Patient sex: M
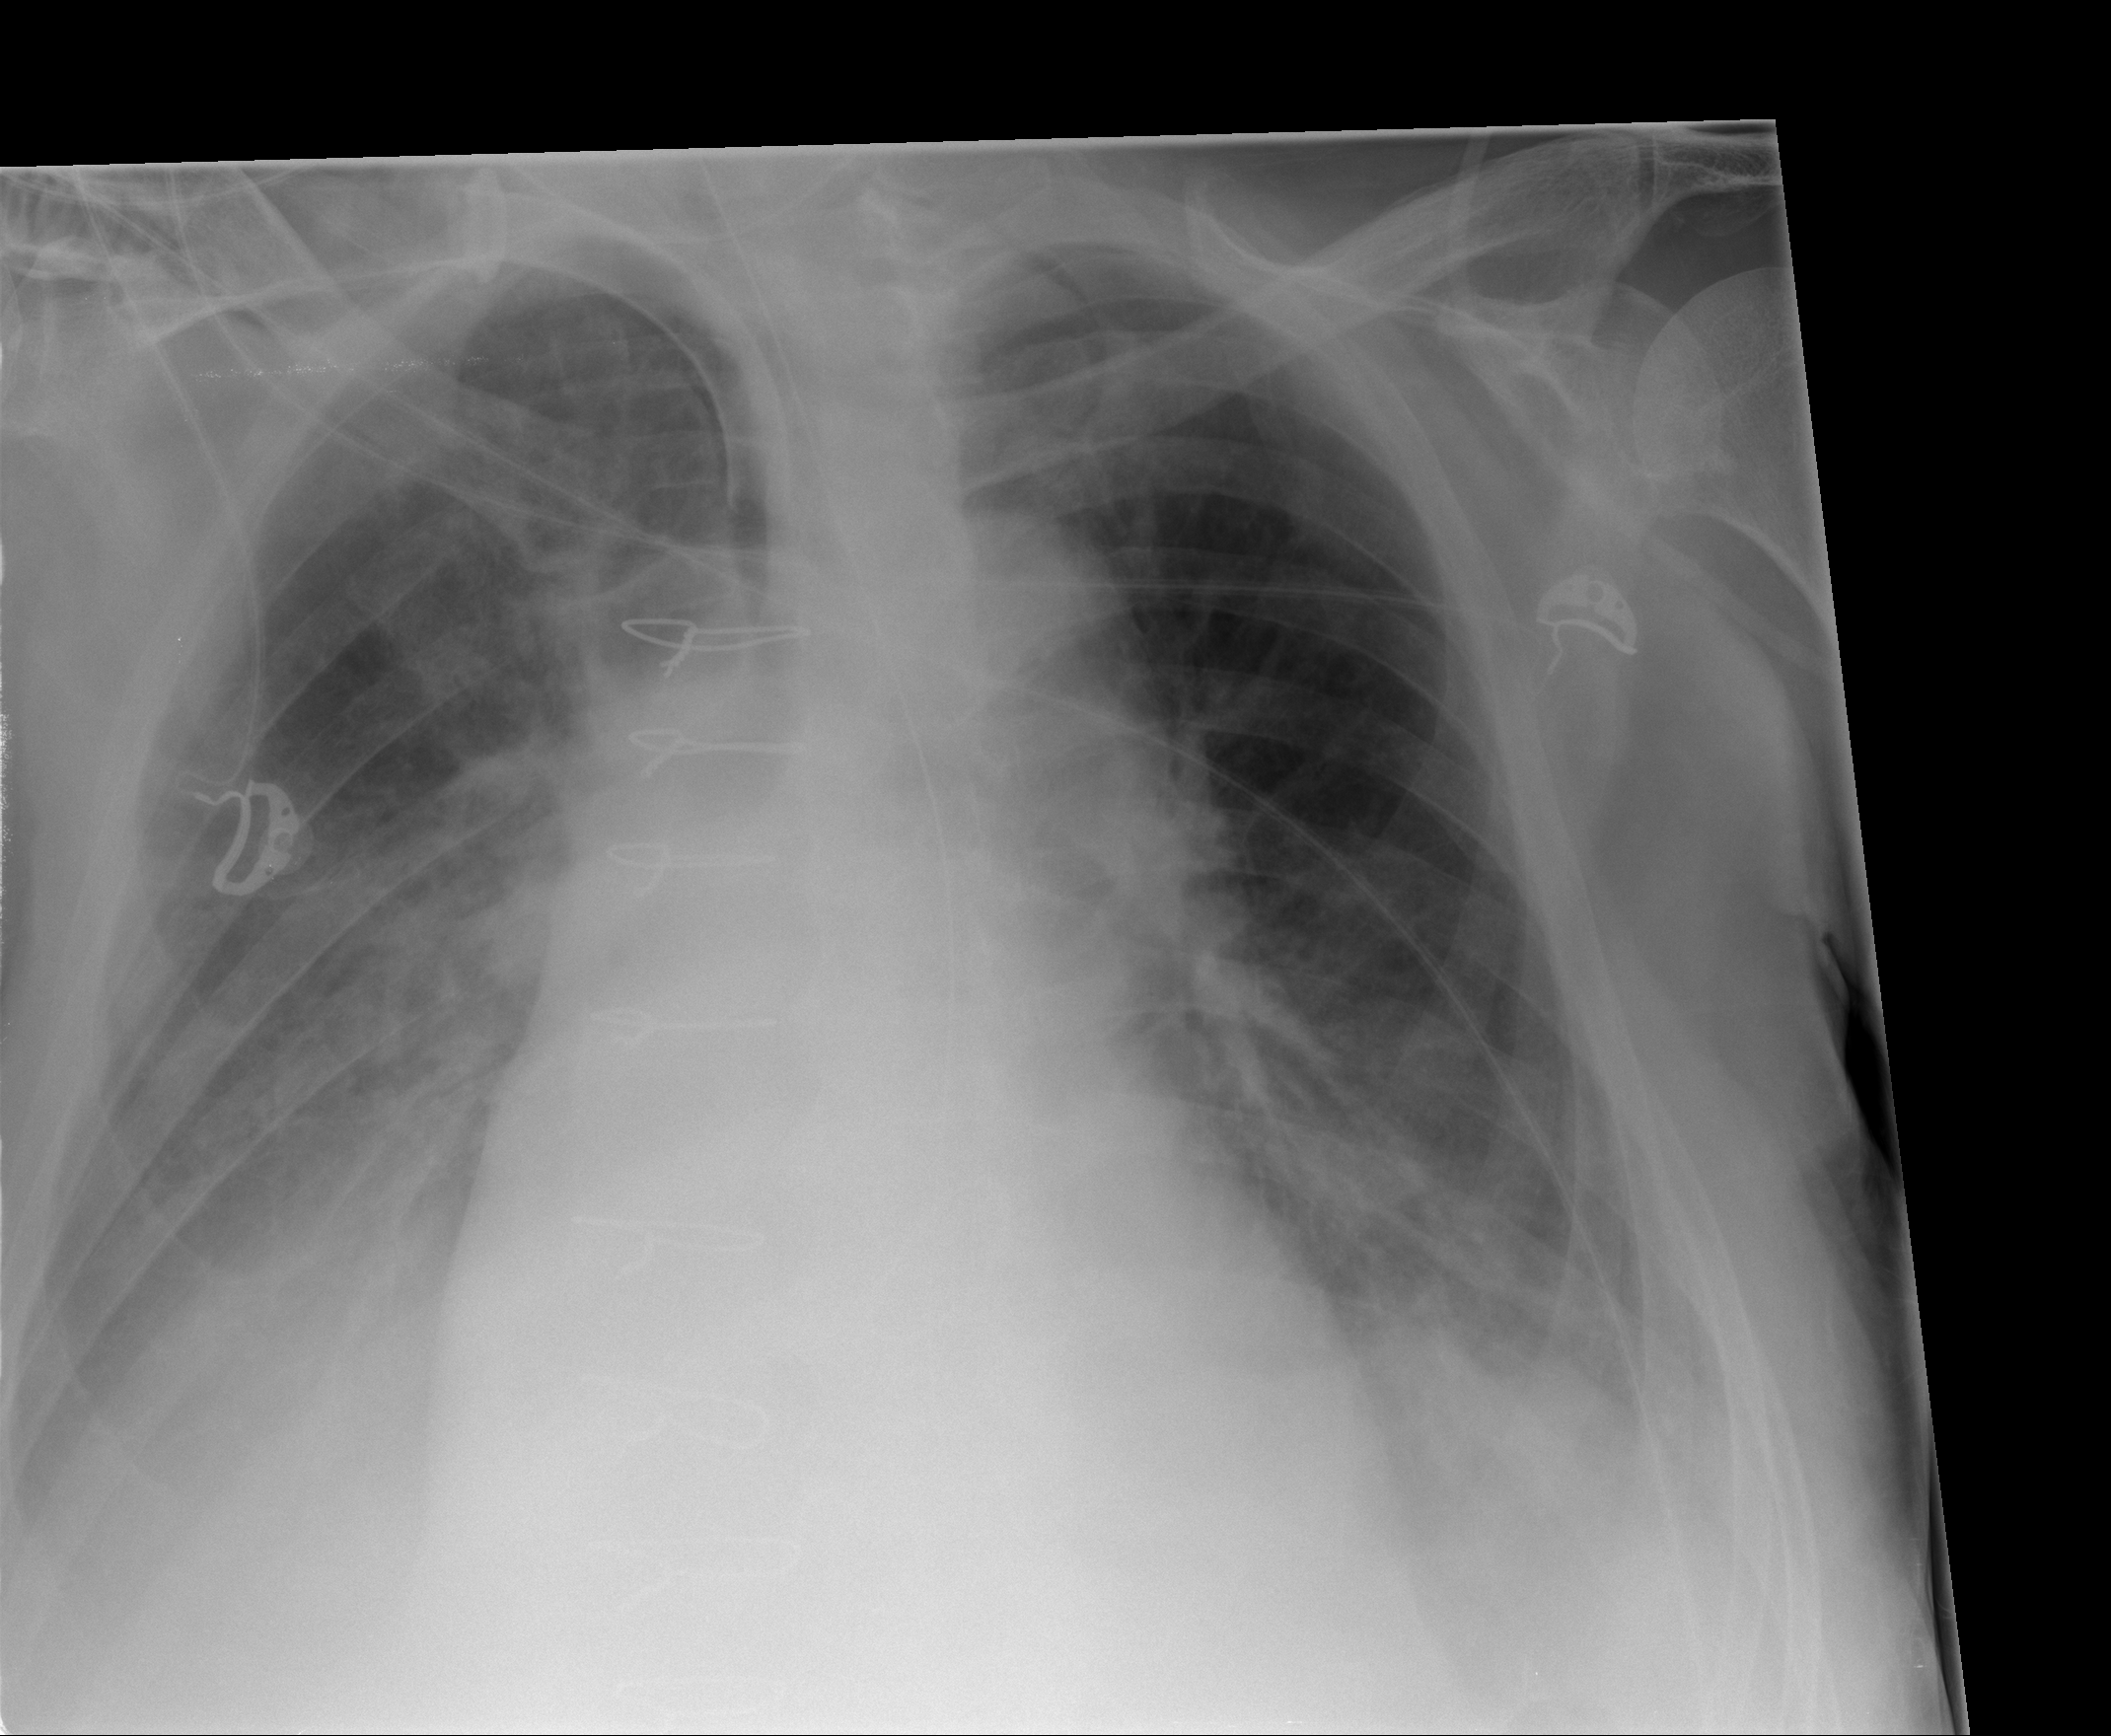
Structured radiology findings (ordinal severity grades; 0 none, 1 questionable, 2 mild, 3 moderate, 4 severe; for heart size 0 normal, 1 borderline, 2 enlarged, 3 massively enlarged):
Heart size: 2
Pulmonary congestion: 2
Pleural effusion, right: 3
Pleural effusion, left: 2
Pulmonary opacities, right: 2
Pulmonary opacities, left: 0
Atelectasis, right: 2
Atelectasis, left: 2